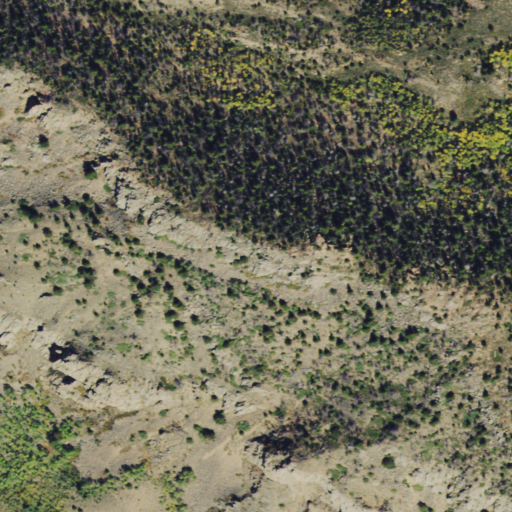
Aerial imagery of mountain in Colorado named Sheep Mountain containing evergreen forest, shrub, deciduous forest, and grassland